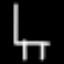
Label: chair